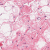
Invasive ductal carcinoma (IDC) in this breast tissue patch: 0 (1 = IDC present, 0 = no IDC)